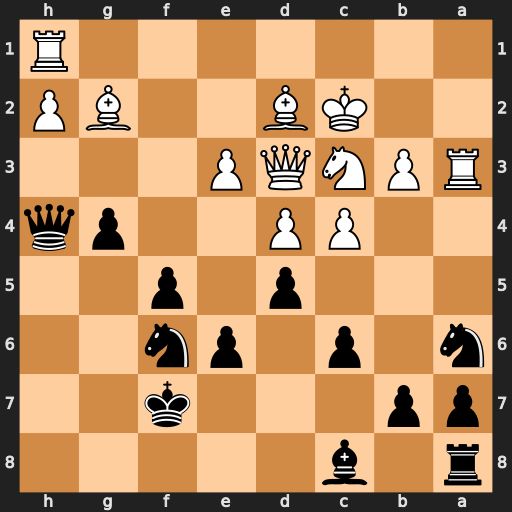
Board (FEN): r1b5/pp3k2/n1p1pn2/3p1p2/2PP2pq/RPNQP3/2KB2BP/7R
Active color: b
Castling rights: -
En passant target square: -
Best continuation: Nb4+ Kb1 Nxd3